Question: I need to scrape car type video from YouTube by some tags like <URL> in Google Colab :
'''
Abarth
AC
Acura
Adam
Adler
AEC
Aero
Aixam
Albion
'''
SO i have tried these two code to find the video tag ( for example tag='Peugeot') in google colab:
'''
!pip install youtube-search-python
from youtubesearchpython import SearchVideos
search = SearchVideos("NoCopyrightSounds", offset = 1, mode = "json", max_results = 20)
print(search.result())
'''
and
'''
!pip install youtube-dl
!echo '' > ford_video_list.txt
!chmod 755 ford_video_list.txt
!youtube-dl --match-title 'ford' --add-metadata --write-thumbnail --list-thumbnails --mark-watched --write-info-json 'ford_video_description_json.txt' --write-description 'ford_video_description.txt' --cookies='Search-youtube-url-file.txt' --ignore-errors --skip-download --get-url -f bestvideo+bestaudio/best --default-search "ytsearch2000:" "Ford Festiva" >> ford_video_list.txt
!echo '*****End of test 1 ******'
'''
But by trying this code it don't showing any result:
'''
import urllib.request
from bs4 import BeautifulSoup
textToSearch = 'python tutorials'
query = urllib.parse.quote(textToSearch)
url = "https://www.youtube.com/results?search_query=" + query
response = urllib.request.urlopen(url)
html = response.read()
soup = BeautifulSoup(html, 'html.parser')
for vid in soup.findAll(attrs={'class':'yt-uix-tile-link'}):
if not vid['href'].startswith("https://googleads.g.doubleclick.net/"):
print('https://www.youtube.com' + vid['href'])
'''
So, i guess the class name is not correct!, and i asked here for debugging it.
Update:
I have made one google colab page (shown below) to test those codes ( also the code of youtube-dl showing this error:
<URL>
> ERROR: Unable to download webpage: HTTP Error 429: Too Many Requests
(caused by <HTTPError 429: 'Too Many Requests'>); please report this
issue on <URL> . Make sure you are using the latest
version; see <URL> on how to update. Be sure to
call youtube-dl with the --verbose flag and include its complete
output.
I understand that error made because:
So tried to add these tags('--rm-cache-dir --force-ipv4 --verbose') to 'youtube-dl' command as you can see below ( based of these reffrences <URL>:
<URL>
'''
ERROR: Unable to download webpage: HTTP Error 429: Too Many Requests (caused by <HTTPError 429: 'Too Many Requests'>); please report this issue on https://yt-dl.org/bug . Make sure you are using the latest version; see https://yt-dl.org/update on how to update. Be sure to call youtube-dl with the --verbose flag and include its complete output.
File "/usr/local/lib/python3.6/dist-packages/youtube_dl/extractor/common.py", line 632, in _request_webpage
return self._downloader.urlopen(url_or_request)
File "/usr/local/lib/python3.6/dist-packages/youtube_dl/YoutubeDL.py", line 2238, in urlopen
return self._opener.open(req, timeout=self._socket_timeout)
File "/usr/lib/python3.6/urllib/request.py", line 532, in open
response = meth(req, response)
File "/usr/lib/python3.6/urllib/request.py", line 642, in http_response
'http', request, response, code, msg, hdrs)
File "/usr/lib/python3.6/urllib/request.py", line 564, in error
result = self._call_chain(*args)
File "/usr/lib/python3.6/urllib/request.py", line 504, in _call_chain
result = func(*args)
File "/usr/lib/python3.6/urllib/request.py", line 756, in http_error_302
return self.parent.open(new, timeout=req.timeout)
File "/usr/lib/python3.6/urllib/request.py", line 532, in open
response = meth(req, response)
File "/usr/lib/python3.6/urllib/request.py", line 642, in http_response
'http', request, response, code, msg, hdrs)
File "/usr/lib/python3.6/urllib/request.py", line 570, in error
return self._call_chain(*args)
File "/usr/lib/python3.6/urllib/request.py", line 504, in _call_chain
result = func(*args)
File "/usr/lib/python3.6/urllib/request.py", line 650, in http_error_default
raise HTTPError(req.full_url, code, msg, hdrs, fp)
'''

Thanks.
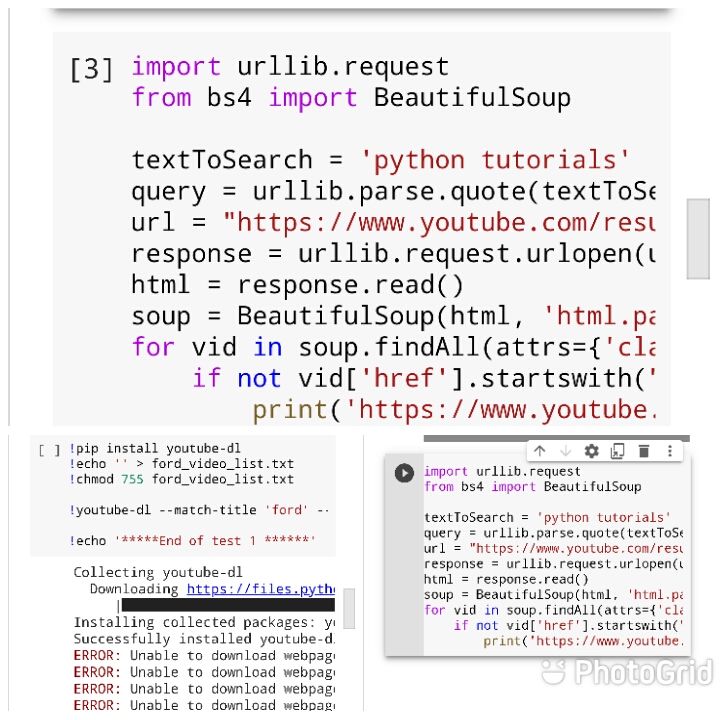
Answer: It has been working by changing the '"ytsearch2000:" "Ford Festiva"' :
to ' "ytsearch50":"Ford Festiva" as you can see below:
'''
!pip install youtube-dl
# !youtube-dl --default-search gvsearch5:how to develop for android --no-playlist --write-info-json --write-annotation --write-thumbnail --write-sub --skip-download
!youtube-dl --match-title 'ford' "ytsearch50":"Ford Festiva"+"peugeot 405" --write-info-json --write-annotation --write-thumbnail --write-sub -f 'bestvideo[ext=mp4]+bestaudio[ext=m4a]/mp4'
'''
and the problem was because of ':' and '"' location mistaking!
the entire code for scraping the video of some car type video from google could be seen here:
<URL>